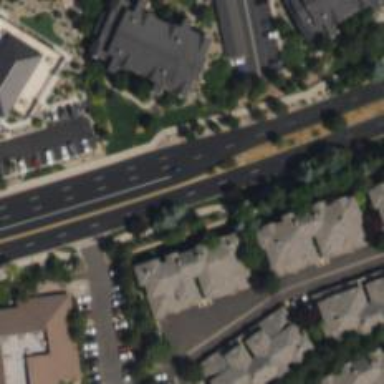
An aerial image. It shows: Secondary road with separate asphalt sidewalks.